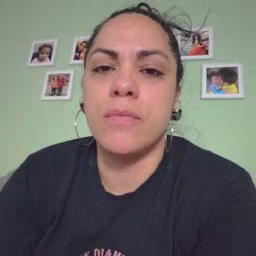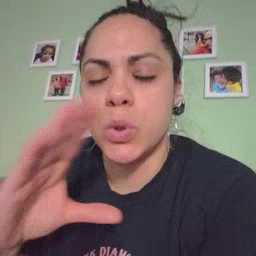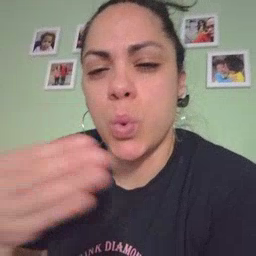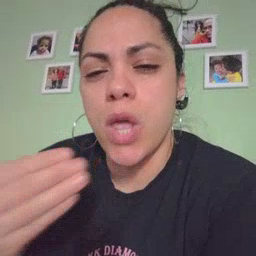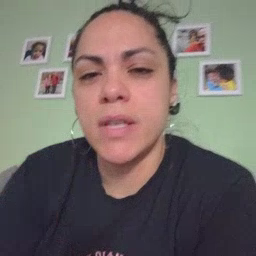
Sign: story